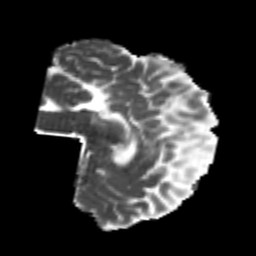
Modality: MD
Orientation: sagittal
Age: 21
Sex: male
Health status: healthy
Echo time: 0.074 s